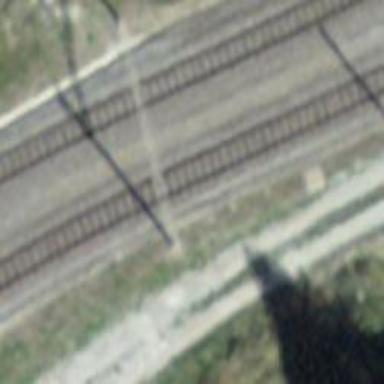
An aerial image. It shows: Catenary mast for power lines.